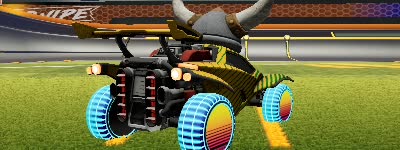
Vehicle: octane